高三 · 代数
若 $z \in C$, 且 $|z+2-2 i|=1$, 则 $|z-2-2 i|$ 的最小值为
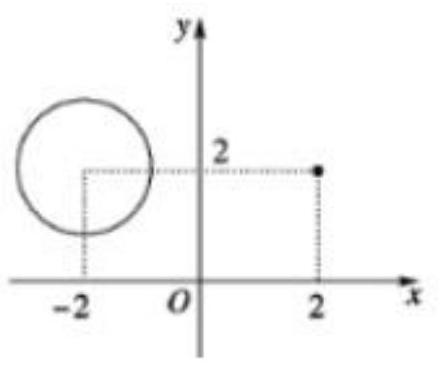
答案: 3
解析: $\because^{\mid z+2-2 i}|=| z-(-2+2 i) \mid=1$ ，$	herefore$ 复数 $\mathrm{z}$ 在复平面内对应点的轨迹是以 ${ }^{(-2,2)}$ 为圆心, 1 为半径的圆.$.{ }^{\mid z-2-2 i}|=| z-\left.(2+2 i)ight|_{	ext {表示复数 } z 	ext { 在复平面内的对应点到点 }}{ }^{(2,2)}$ 的距离,即圆上的点到点 ${ }^{(2,2)}$ 的距离,$	herefore$ 最小值为圆心与点 ${ }^{(2,2)}$ 的距离减去半径,$	herefore|z-2-2 i|_{	ext {的最小值为 }} 4-1=3$